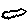
Label: cloud